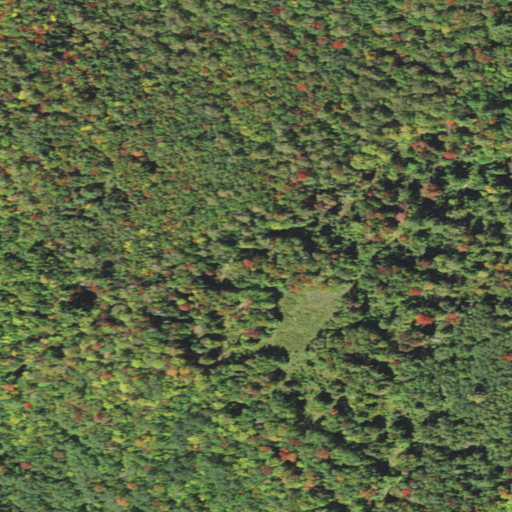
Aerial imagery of mountain in New Hampshire named Blue Hill containing mixed forest, deciduous forest, evergreen forest, and open development